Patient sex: F
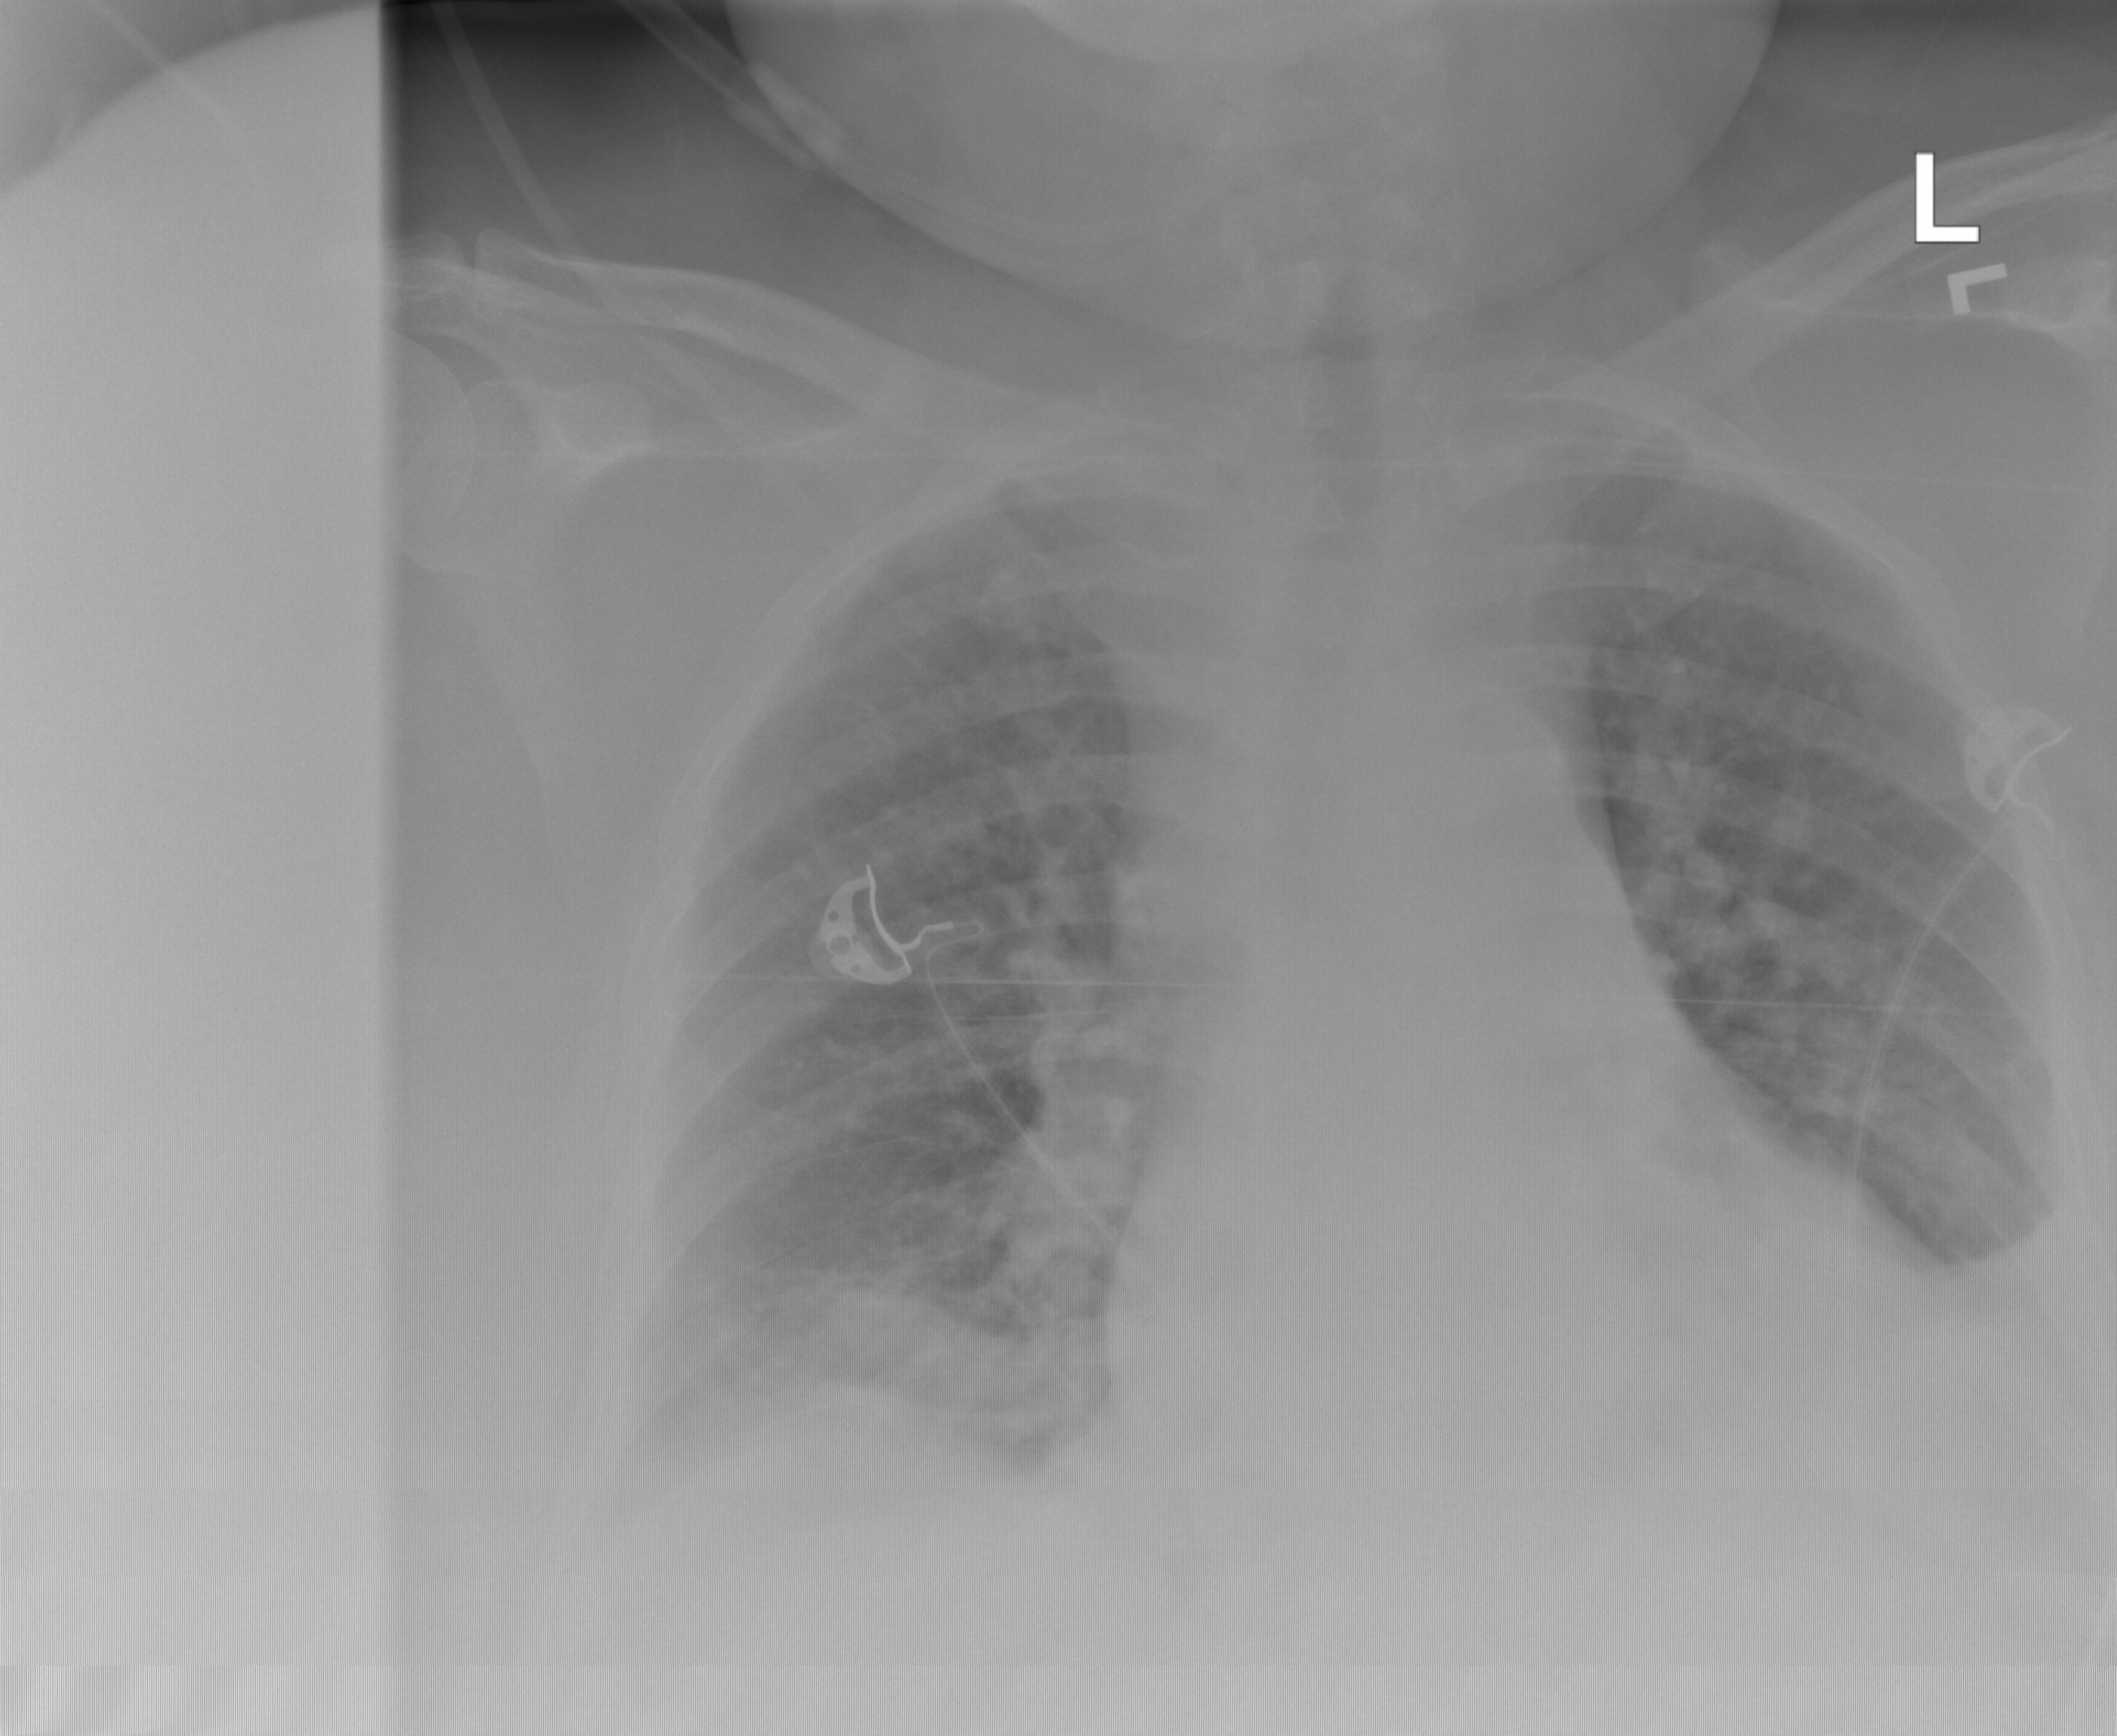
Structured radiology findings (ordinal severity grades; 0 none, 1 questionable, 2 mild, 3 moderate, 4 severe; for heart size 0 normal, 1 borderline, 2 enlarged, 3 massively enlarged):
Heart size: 2
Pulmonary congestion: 2
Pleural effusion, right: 2
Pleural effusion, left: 2
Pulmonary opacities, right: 2
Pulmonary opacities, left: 2
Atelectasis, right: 2
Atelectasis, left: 2